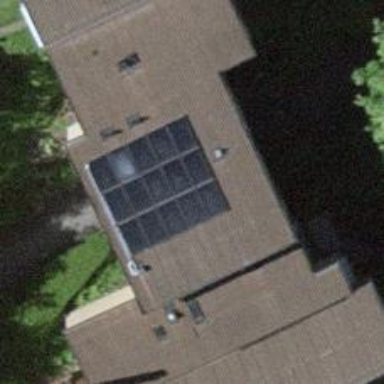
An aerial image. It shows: Solar power generator with photovoltaic panels.